Field crop: maize
Growth stage: 2
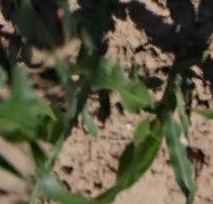
Species: maize